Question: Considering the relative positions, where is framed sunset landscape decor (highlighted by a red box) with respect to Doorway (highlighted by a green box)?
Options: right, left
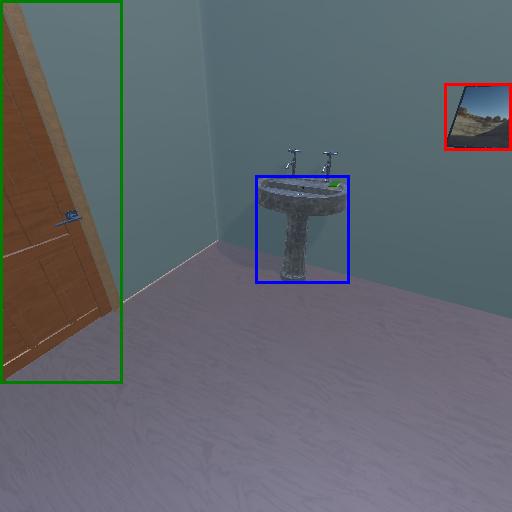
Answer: right